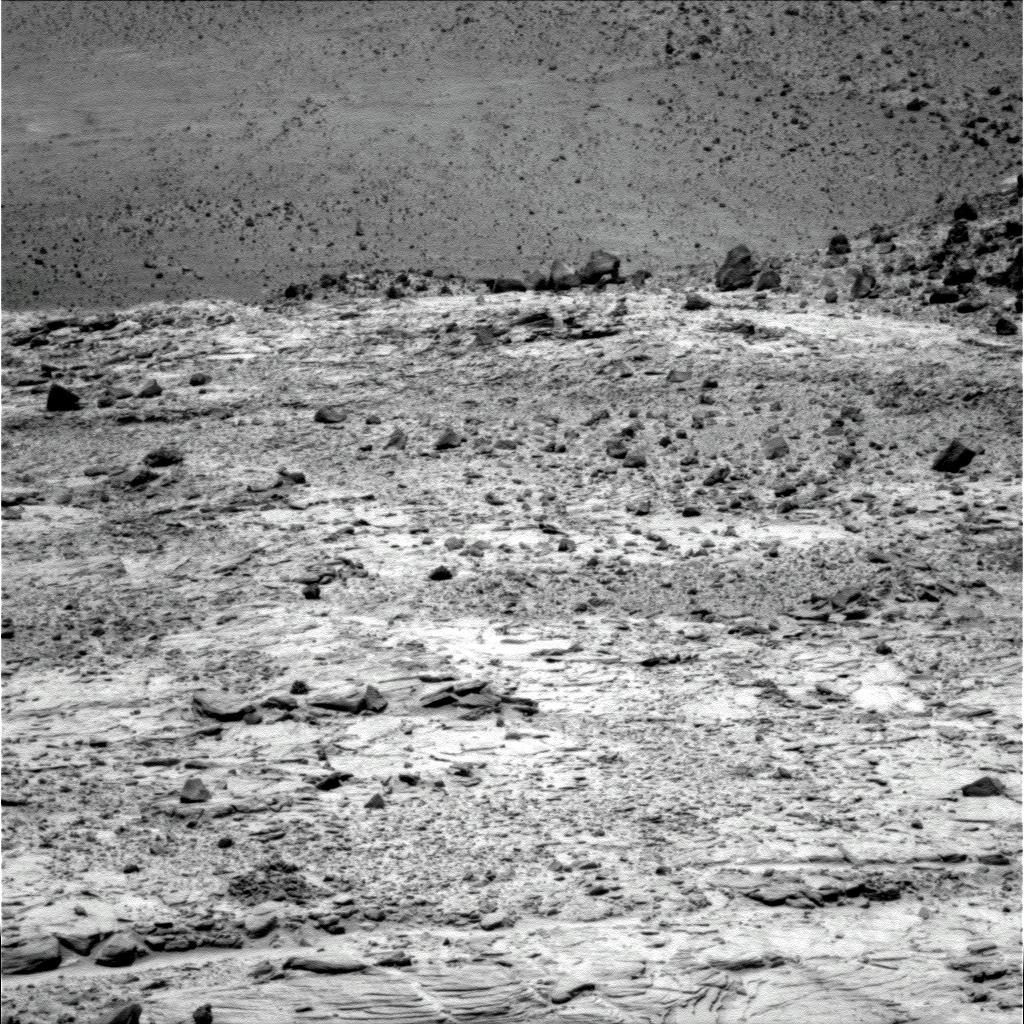
Terrain classes present: Bedrock, Gravel / Sand / Soil, Rock, Shadow